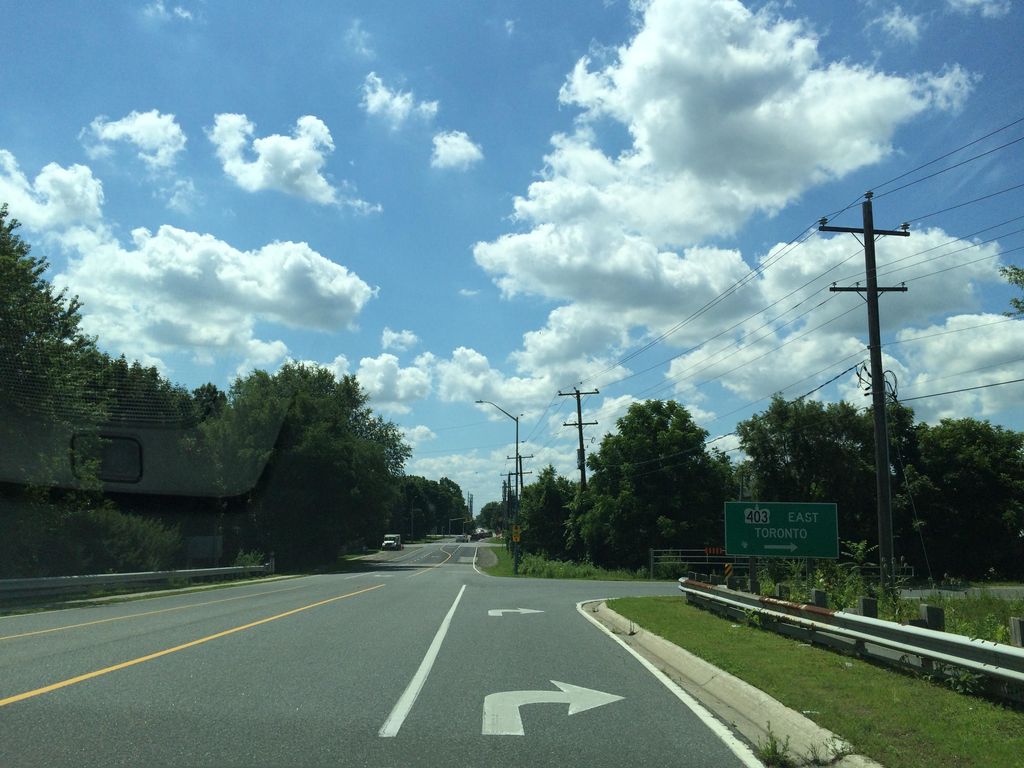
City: hamilton